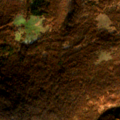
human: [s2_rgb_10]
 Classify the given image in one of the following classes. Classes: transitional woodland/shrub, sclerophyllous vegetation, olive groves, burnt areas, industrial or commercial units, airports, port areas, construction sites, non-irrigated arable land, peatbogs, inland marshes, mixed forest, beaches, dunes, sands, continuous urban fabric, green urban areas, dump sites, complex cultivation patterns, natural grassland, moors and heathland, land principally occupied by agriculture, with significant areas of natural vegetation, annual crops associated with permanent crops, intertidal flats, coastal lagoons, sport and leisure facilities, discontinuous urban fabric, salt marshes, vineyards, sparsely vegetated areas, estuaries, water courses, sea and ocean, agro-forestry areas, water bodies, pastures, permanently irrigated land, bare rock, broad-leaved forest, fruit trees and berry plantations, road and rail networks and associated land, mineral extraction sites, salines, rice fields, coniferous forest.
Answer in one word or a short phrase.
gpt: broad-leaved forest, mixed forest, transitional woodland/shrub